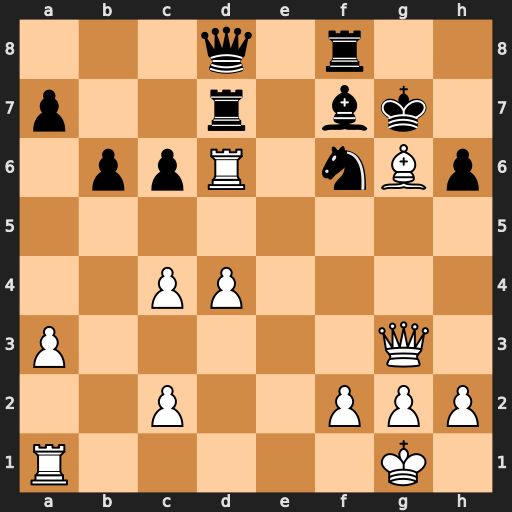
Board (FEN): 3q1r2/p2r1bk1/1ppR1nBp/8/2PP4/P5Q1/2P2PPP/R5K1
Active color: w
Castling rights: -
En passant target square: -
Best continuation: Bf5+ Kh8 Bxd7